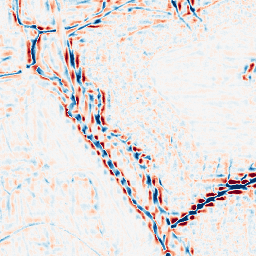
Category: wavelet
Decomposition family: wavelet_reverse_biorthogonal
Decomposition parameters: wavelet: rbio1.3
level: 3
Upsampling method: lanczos
Upsampling parameters: scale: 2
Upsampling scale: 2